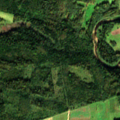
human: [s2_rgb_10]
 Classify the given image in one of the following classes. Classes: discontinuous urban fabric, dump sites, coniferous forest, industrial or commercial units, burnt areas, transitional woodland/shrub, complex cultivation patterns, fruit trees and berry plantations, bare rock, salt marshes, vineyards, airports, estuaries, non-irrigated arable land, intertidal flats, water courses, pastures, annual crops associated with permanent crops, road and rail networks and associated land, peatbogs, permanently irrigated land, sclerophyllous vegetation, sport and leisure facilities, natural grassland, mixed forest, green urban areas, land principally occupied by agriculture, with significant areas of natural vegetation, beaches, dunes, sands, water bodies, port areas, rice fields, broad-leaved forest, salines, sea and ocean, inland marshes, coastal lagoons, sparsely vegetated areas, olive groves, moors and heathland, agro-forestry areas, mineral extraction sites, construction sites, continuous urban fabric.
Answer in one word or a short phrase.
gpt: non-irrigated arable land, land principally occupied by agriculture, with significant areas of natural vegetation, coniferous forest, mixed forest, transitional woodland/shrub